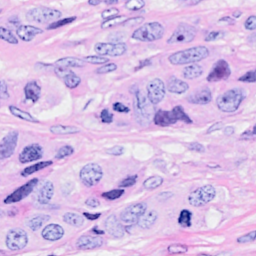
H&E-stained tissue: Breast